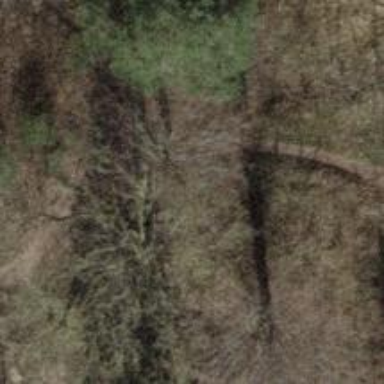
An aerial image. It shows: Ground path.